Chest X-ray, PA view. Patient: 65 years old, sex M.
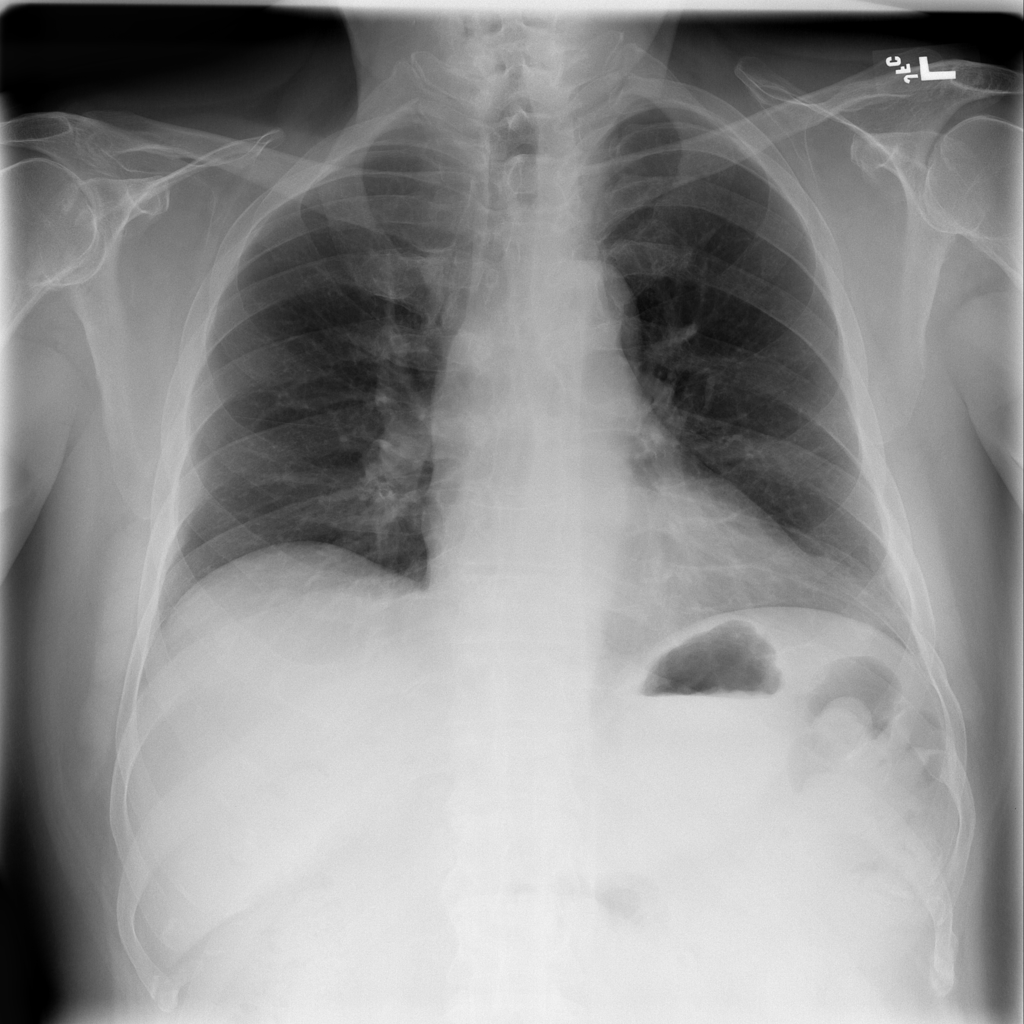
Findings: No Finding